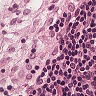
Metastatic tissue present: no